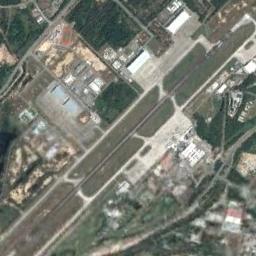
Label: airport